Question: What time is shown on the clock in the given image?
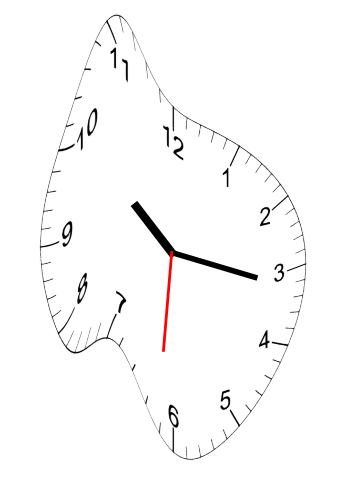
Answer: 10:16:31